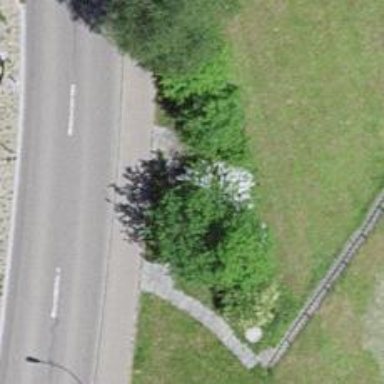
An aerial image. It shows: Brown bench.